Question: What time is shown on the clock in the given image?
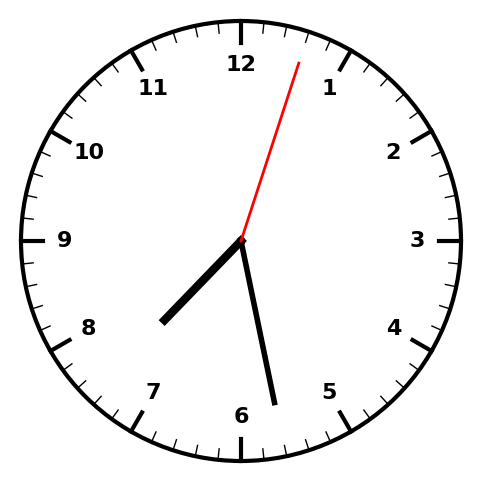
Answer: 07:28:03